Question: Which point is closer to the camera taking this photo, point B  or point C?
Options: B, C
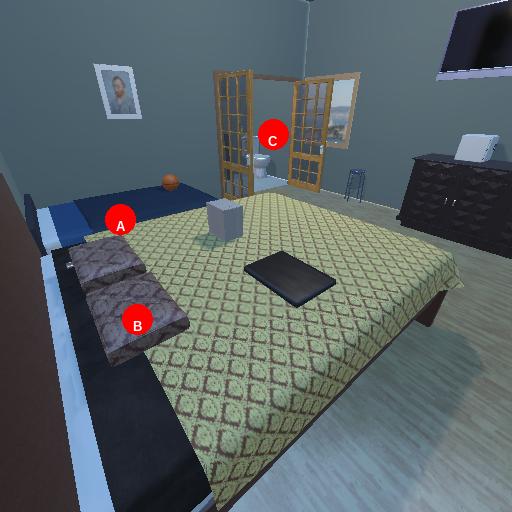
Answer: B